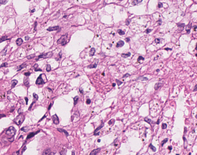
Tumor epithelial tissue: yes
Tumor-associated stroma tissue: yes
Normal tissue: no